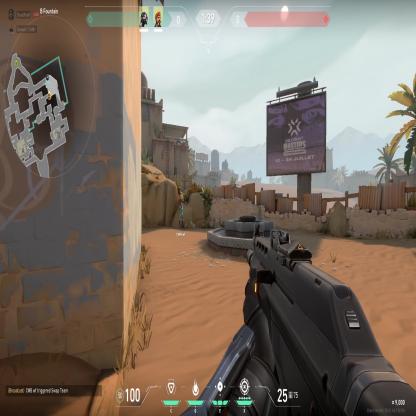
Label: teammate